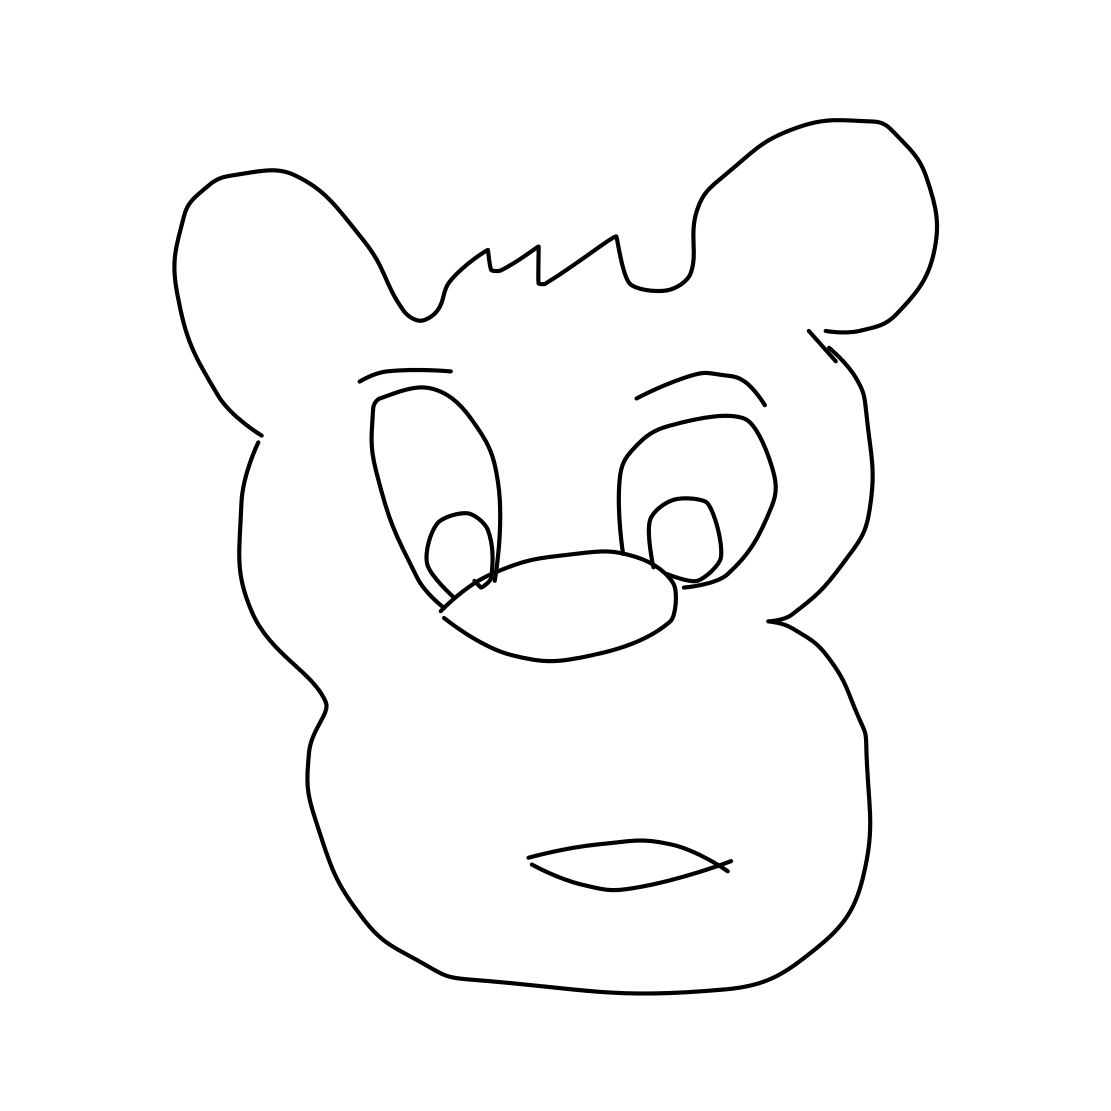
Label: bear (animal)